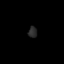
Tissue: lung
Cell type: Epithelial cells
Senescence score: 0.1964
Nuclear area (px): 94
Mean DAPI intensity: 41.702